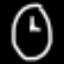
Label: clock